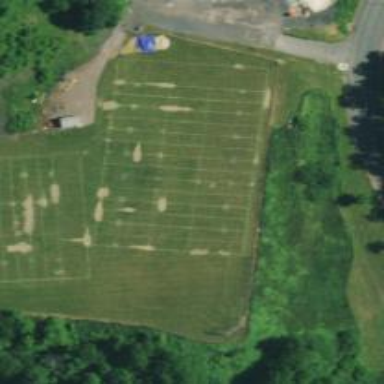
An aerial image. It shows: Grass pitch for athletics leisure activities.